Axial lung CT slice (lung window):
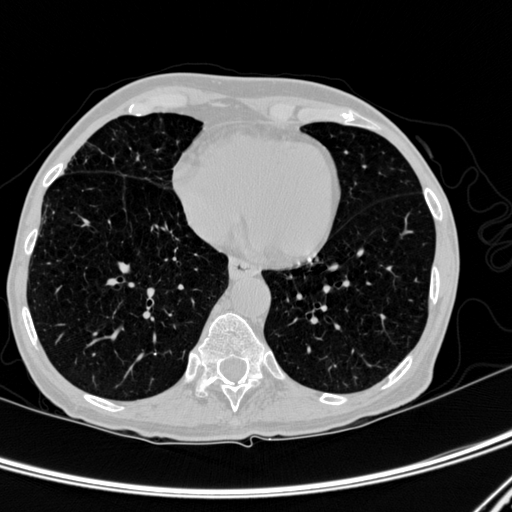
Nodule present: no